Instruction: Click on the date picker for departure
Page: home
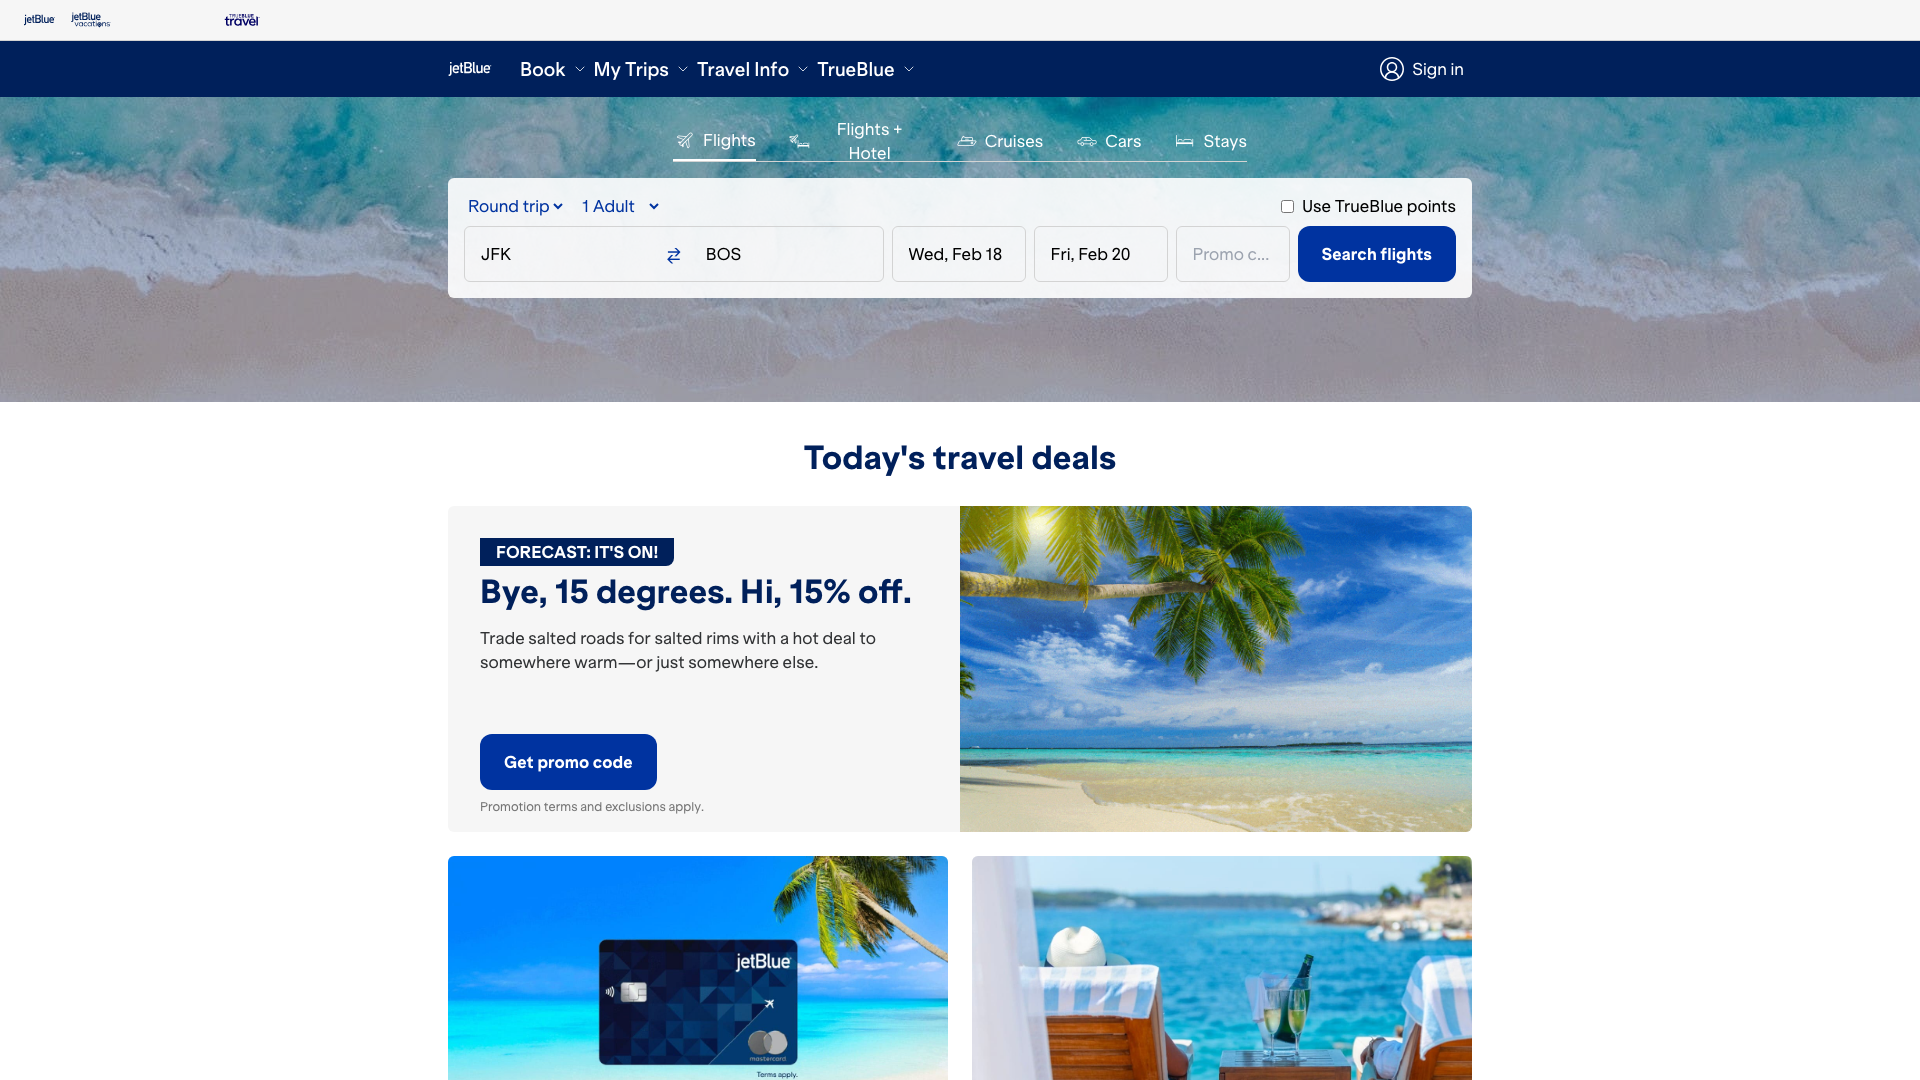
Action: click